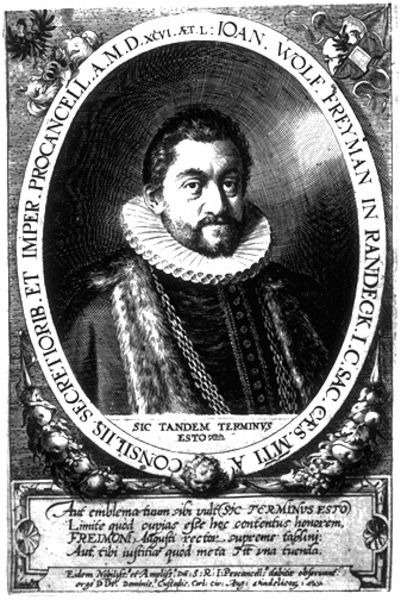
Titel: Bildnis des Johann Wolfgang Freymonius
Künstler: Dominicus Custos
Institution: (Seriendruck)
Schlagwörter: adler, laub, mann, weiß, wolf, licht, schwarz, zeichnung, blick, ornament, bart, augen, falten, kragen, pelz, rahmen, bildnis, halskrause, herr, portrait, porträt, gold, mantel, augenbrauen, brustbild, oval, rund, tondo, früchte, putto, ranken, spanien, schrift, kette, könig, tafel, inschrift, robe, nische, buch, spanisch, medaillon, druck, schwarz-weiß, stich, widmung, text, kreise, backenbart, herrscher, kranz, krause, ranke, buchseite, wappen, schriftrolle, halskragen, reflex, kupferstich, kanzler, johann, latein, lateinisch, motto, umschrift, reformation, seriendruck, stimmer, wolfgang, umrankt, schon wieder, freimann, freyman, wold, terminus, emblem, reicher mann, 16. jh., brustbils, tandem